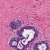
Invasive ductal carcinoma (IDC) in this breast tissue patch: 0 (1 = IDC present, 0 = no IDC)